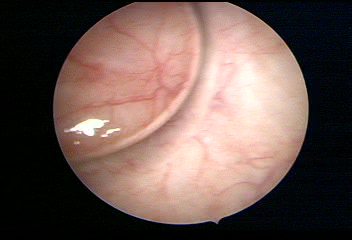
Modality: WLC
Class: Foreign bodies
Subclass: AirBubble
Bladder cancer association: No
Annotated structures: Air bubble